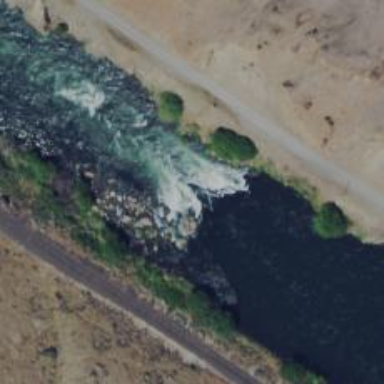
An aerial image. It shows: Rapids with rapid grade of 3 on this waterway.